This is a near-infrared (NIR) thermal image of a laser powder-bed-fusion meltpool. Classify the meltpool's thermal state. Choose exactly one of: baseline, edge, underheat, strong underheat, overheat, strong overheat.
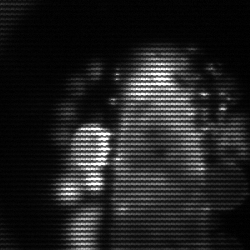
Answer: strong underheat